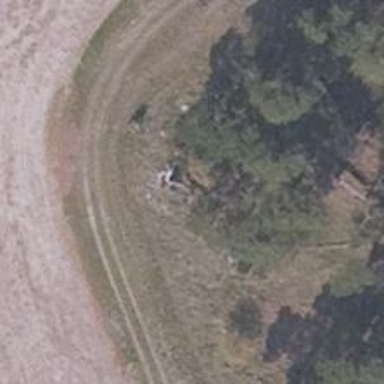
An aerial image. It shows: Hunting stand.